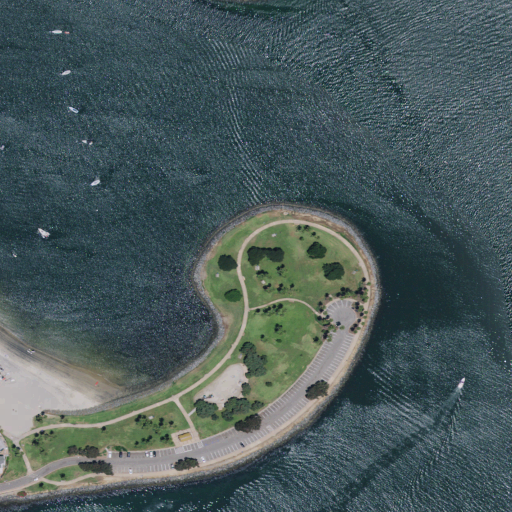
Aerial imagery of cape in California named Mission Point containing open water, medium intensity development, barren land, low intensity development, open development, and high intensity development